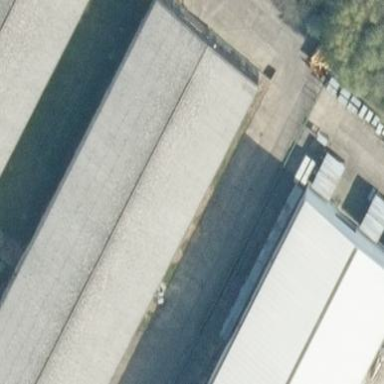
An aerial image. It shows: Industrial building.